Aerial crown-view tile of a tropical tree (Barro Colorado Island, Panama), acquired 20241112:
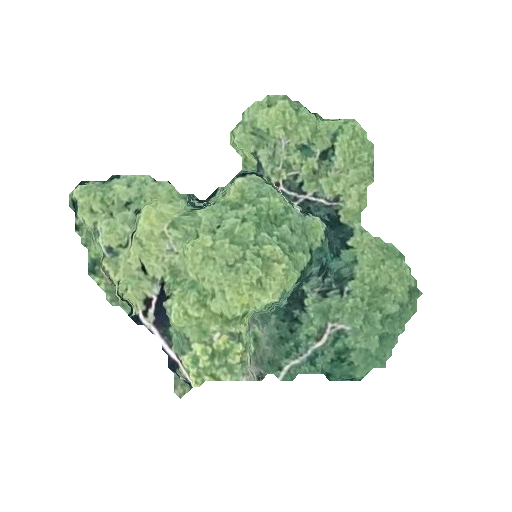
Species: Terminalia amazonia
GBIF accepted scientific name: Terminalia amazonica
Crown area: 99.485 m²